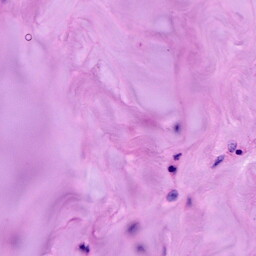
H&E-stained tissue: Breast